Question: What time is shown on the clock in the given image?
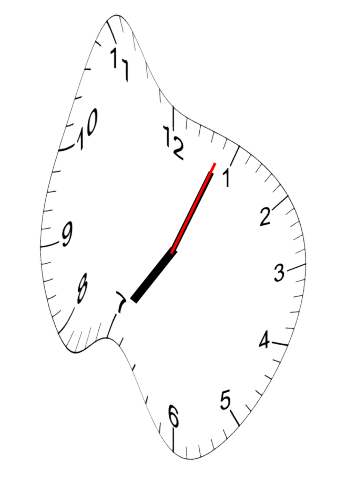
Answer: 07:04:04